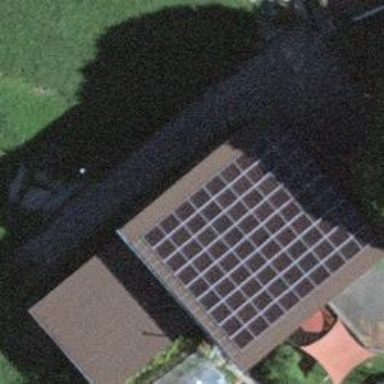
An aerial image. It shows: Solar power generator with photovoltaic panels.